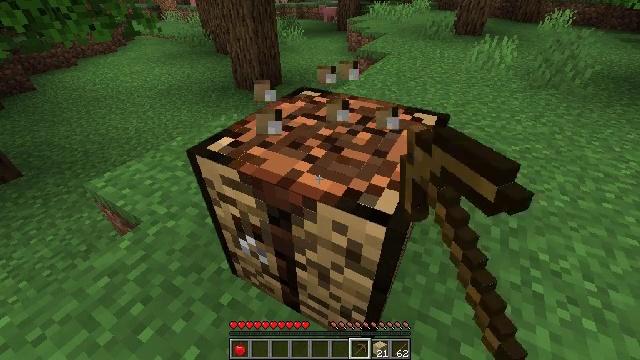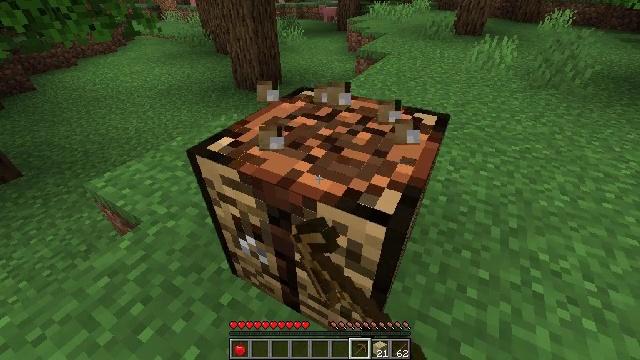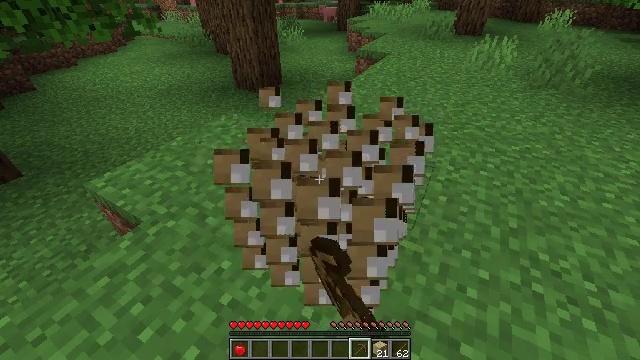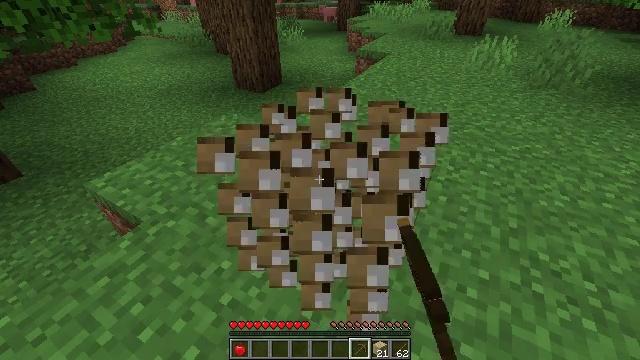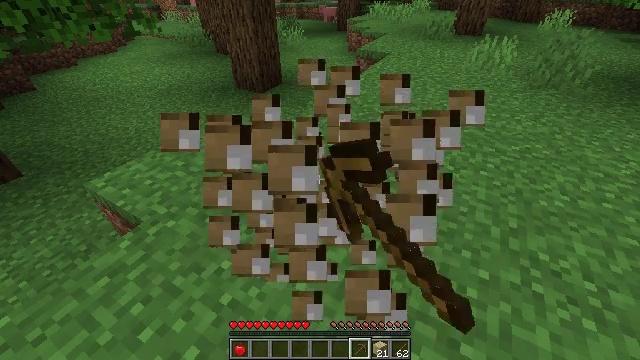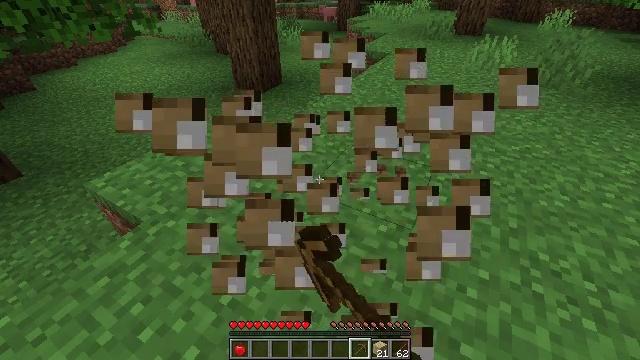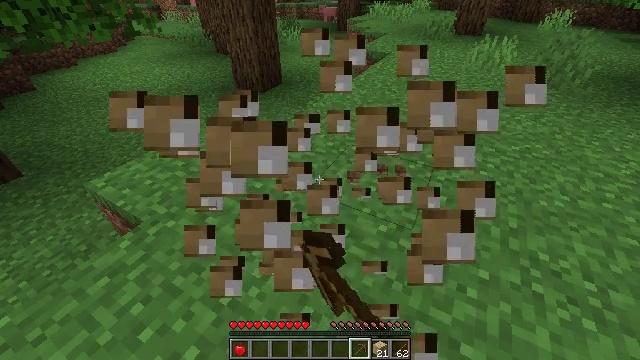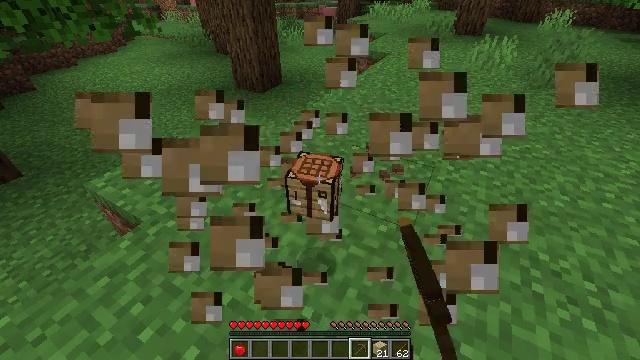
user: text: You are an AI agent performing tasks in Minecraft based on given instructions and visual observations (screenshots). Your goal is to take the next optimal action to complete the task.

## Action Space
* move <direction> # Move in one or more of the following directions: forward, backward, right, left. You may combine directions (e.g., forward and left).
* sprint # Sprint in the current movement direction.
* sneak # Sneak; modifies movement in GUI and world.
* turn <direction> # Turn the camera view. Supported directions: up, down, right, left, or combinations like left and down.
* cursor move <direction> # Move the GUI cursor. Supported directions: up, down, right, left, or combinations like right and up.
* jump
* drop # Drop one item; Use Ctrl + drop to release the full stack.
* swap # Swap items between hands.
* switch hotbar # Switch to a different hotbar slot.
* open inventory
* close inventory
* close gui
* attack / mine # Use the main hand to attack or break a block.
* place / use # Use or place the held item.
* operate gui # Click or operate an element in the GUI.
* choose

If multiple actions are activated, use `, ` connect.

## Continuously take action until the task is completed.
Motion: motion action
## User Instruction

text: Recycle the crafting table.
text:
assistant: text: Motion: attack / mine
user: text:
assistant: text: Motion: attack / mine
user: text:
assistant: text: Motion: attack / mine
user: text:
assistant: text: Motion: attack / mine
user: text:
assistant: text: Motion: attack / mine
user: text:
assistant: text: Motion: attack / mine
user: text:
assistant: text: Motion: attack / mine
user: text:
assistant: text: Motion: attack / mine